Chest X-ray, AP view. Patient: 58 years old, sex M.
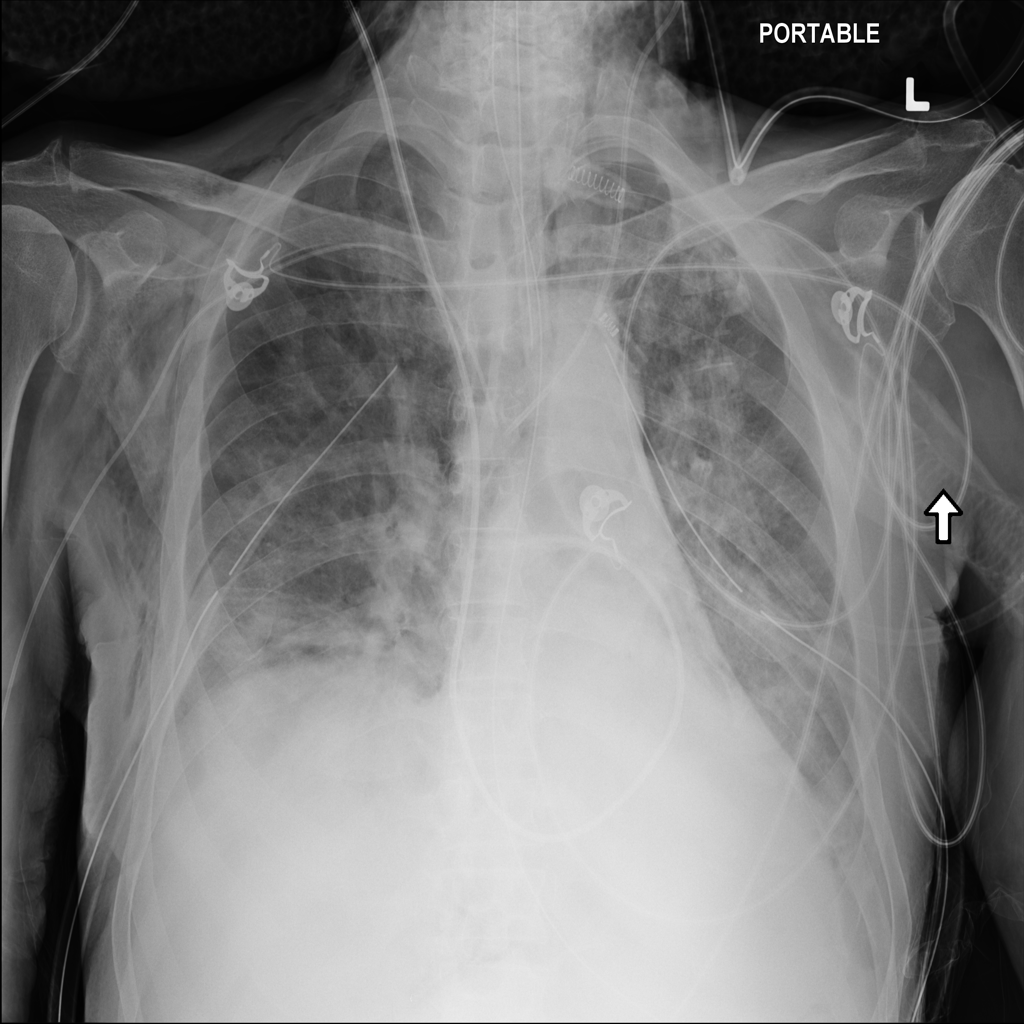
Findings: No Finding